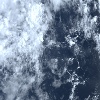
Label: cloud